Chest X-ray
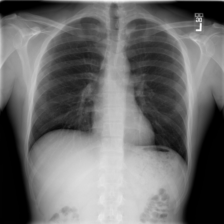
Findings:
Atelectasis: negative
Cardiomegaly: negative
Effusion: negative
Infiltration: negative
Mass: negative
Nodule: negative
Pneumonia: negative
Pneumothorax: negative
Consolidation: negative
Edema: negative
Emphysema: negative
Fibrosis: negative
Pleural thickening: negative
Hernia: negative